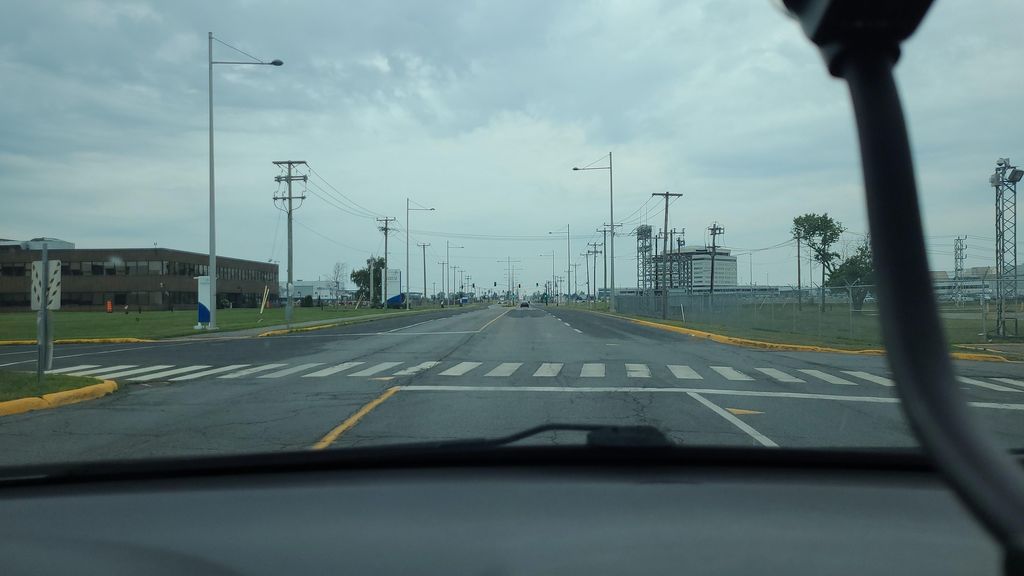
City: montreal